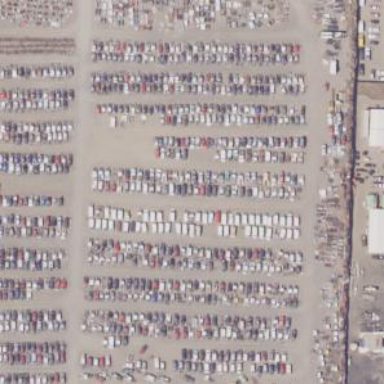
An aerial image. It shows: Scrap yard situated in industrial area.